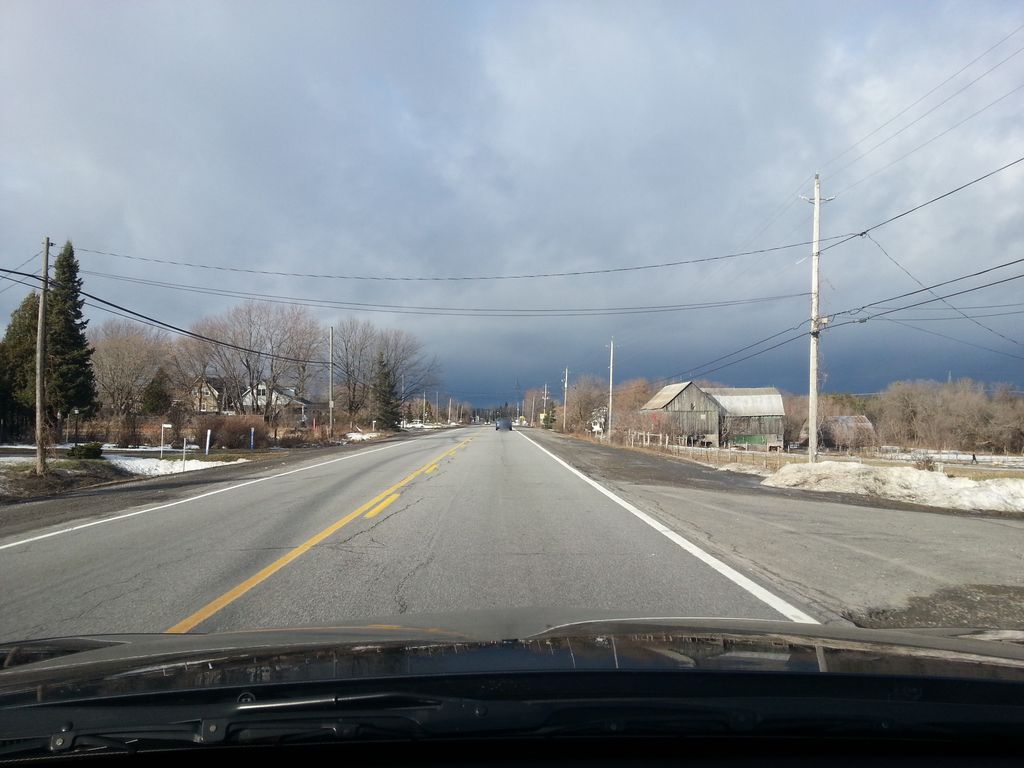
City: ottawa-gatineau